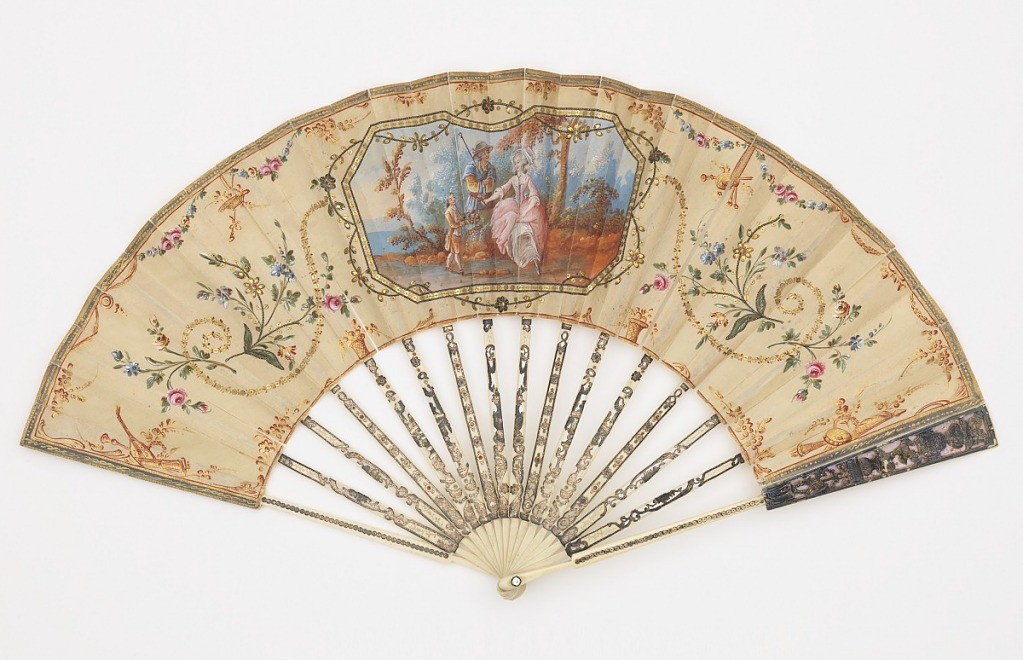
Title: Pleated fan
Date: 1775–1785
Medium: Painted and gilded silk gauze leaf with applied metallic spangles; carved ivory sticks with metallic foil and spangles; glass stone at the rivet
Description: Gauze fan leaf with cartouche painted with a pastoral scene of a seated woman with a shepherd and small boy. Surrounded with painted flowers, musical trophies and spangles; verso: plain. Ivory sticks carved and decorated with gold in varying shades with inserts of spangles imitating jewels.